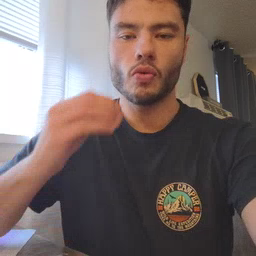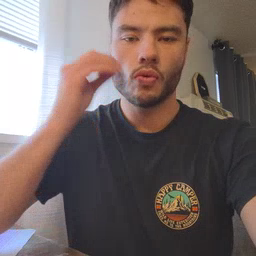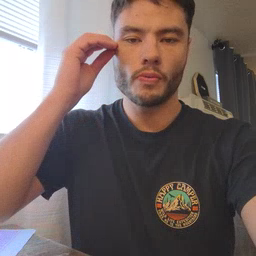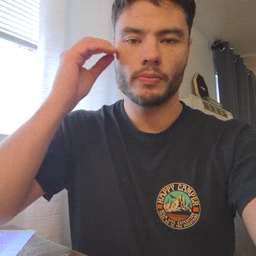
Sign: home